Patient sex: M
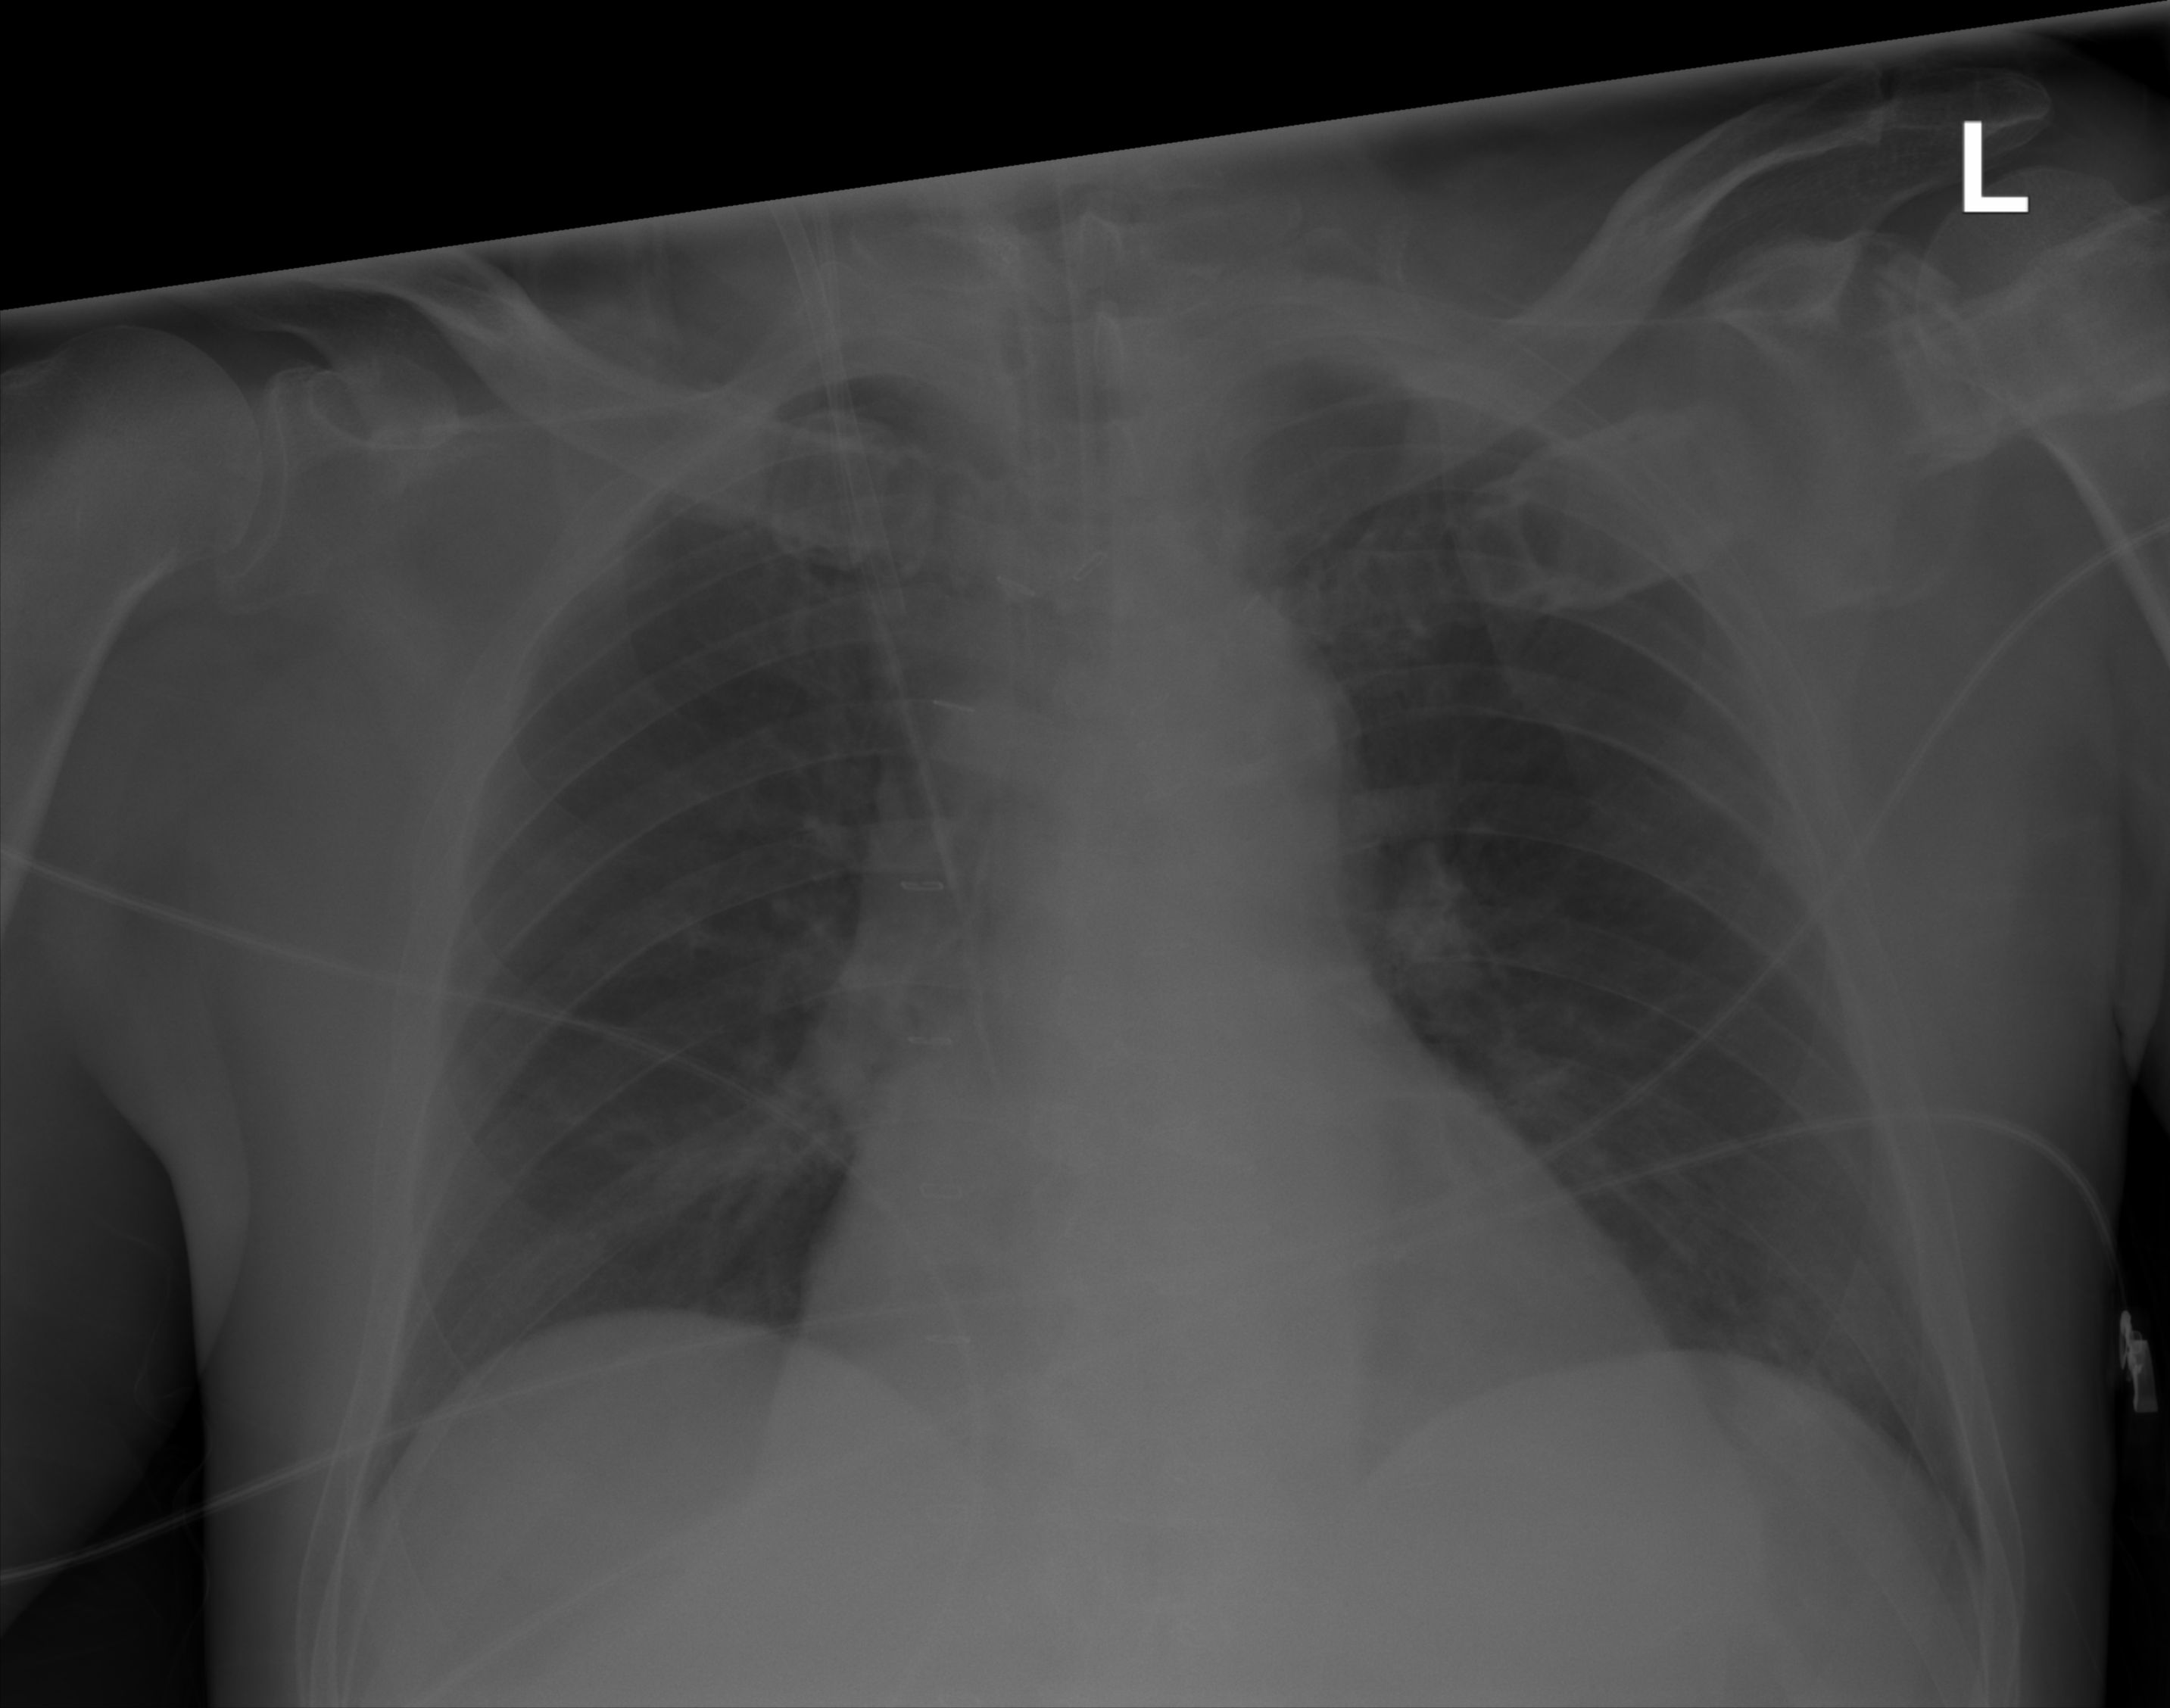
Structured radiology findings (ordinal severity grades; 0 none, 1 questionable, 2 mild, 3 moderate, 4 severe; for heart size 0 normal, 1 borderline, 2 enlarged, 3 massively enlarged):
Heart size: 2
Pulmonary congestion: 2
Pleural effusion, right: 0
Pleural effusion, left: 0
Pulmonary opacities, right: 2
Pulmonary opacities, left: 0
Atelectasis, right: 2
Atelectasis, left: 0